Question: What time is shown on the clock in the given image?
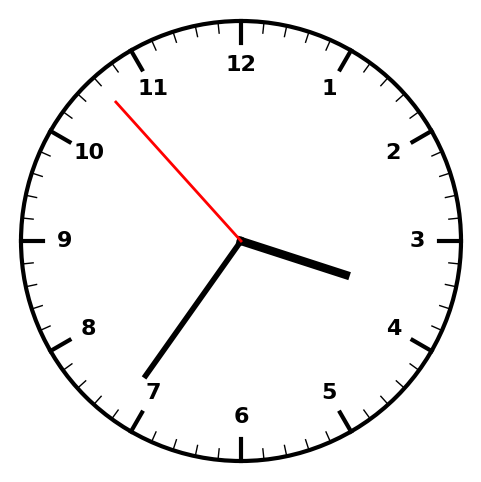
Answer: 03:35:53